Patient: sex M, age 70
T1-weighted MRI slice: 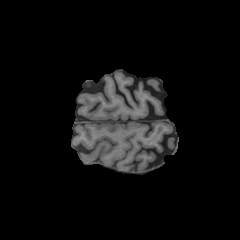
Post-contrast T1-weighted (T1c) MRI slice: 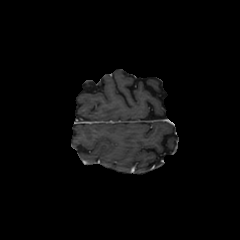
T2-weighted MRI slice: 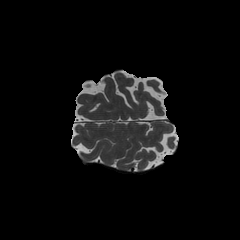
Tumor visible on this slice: no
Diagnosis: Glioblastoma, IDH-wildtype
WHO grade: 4